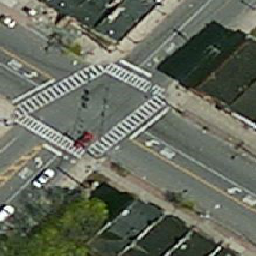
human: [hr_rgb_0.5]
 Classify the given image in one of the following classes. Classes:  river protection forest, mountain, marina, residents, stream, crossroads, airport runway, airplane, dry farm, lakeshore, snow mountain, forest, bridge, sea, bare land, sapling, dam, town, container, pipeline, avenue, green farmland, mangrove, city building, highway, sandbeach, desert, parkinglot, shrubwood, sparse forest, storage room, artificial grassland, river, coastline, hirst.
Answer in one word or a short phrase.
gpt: crossroads